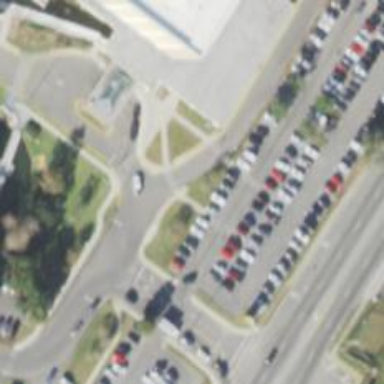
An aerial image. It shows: Parking space.